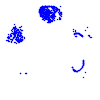
Particle: kaon